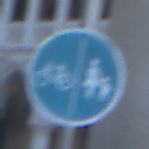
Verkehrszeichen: GetrennterRadUndGehwegRadwegLinks
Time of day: Dawn
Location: Outdoor (Urban)
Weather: Clear
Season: NotSpecified
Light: Natural